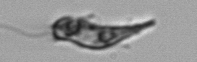
Label: Euglena